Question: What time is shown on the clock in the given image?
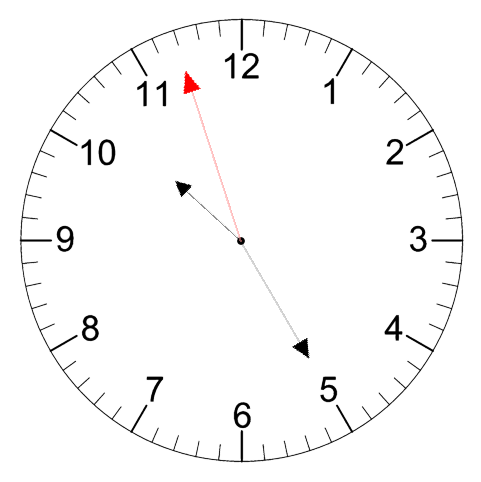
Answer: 10:24:57